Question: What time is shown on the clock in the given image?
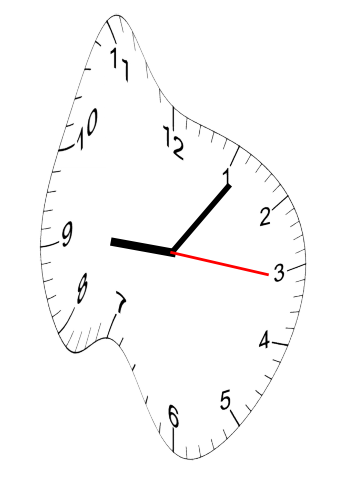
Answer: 09:06:16